Question: I need to edit this HTML page and re-upload it.
The problem is that somehow all of the newlines have been eliminated from it so that its just one long line. I'm using Notepad++ now, although I don't have to be.
What is a good way to view and edit this HTML/PHP/Javascript source in a way that a reasonable human being can read it?
Thanks!

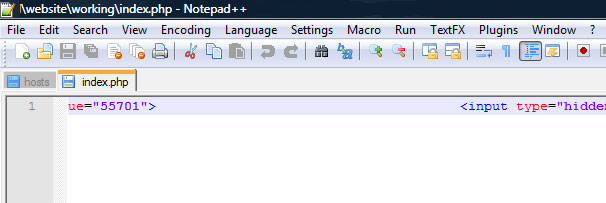
Answer: You can tidy this up (as @AR suggested) with notepad++. Go into Notepad++, go to the plugin manager and select
<URL> and install that.
among other things, it will install a new menu item in the toolbar called "textFX"
select it, then select Text Fx HTML Tidy. This will give you a selection of formatting objects and ought to pretty it up for you.
once again:
> TextFx >> TextFx HTML Tidy